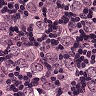
Metastatic tissue present: yes